Question: I get output from a program imported to Excel in the following format:
'''
Item 1
1 10
2 10
3 20
5 20
8 30
13 30
Item 2
1 40
2 40
3 50
5 50
8 60
13 60
Item 3
1 50
2 50
3 40
5 40
8 30
13 30
'''
Now, I want to create a table where the values for each item is placed next to each other as below:
'''
Item 1 Item 2 Item 3
1 10 40 50
2 10 40 50
3 20 50 40
5 20 50 40
8 30 60 30
13 30 60 30
'''
I can think of ways to do this using formulas with a combination of 'INDIRECT' other functions, but I can see right away that it will be a huge pain. Is there a clever way of doing this?
My approach would be something like this:
'''
=VLOOKUP($A6;indirect("A"&(6+G$5*$X$4):"D"&(30+G$5*$X$4));4;FALSE)
'''
where my first lookup table is from 'A6:D30', the second from 'A32:D56'. 'X4' contains the value '26' which is the number of rows for each Item, and 'G5:AA5' is '0, 1, 2 ...'.
I would place this besides the 'Item 1' list and drag it sideways and downwards. I think the procedure should work, but I get syntax error.
I don't have much experience writing VBA, but I'm capable of reading and understanding it.
At Siddharth's request:

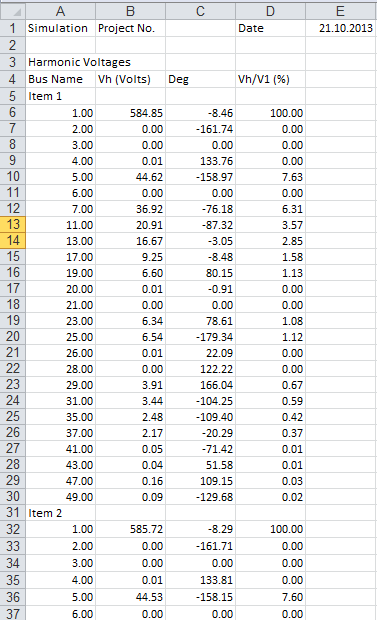
Answer: Can you check out this.
It assumes a fixed format as it is shown in your example.
It can be made dynamic, but then you need to customize the code.
'''
Option Explicit
Sub test()
Dim oCollection As Collection
Dim oDict As Variant
Dim oItem As Object
Dim iCnt As Integer
Dim iCnt_B As Integer
Dim iCnt_items As Integer
Dim iCnt_records As Integer
Dim iID As Integer
Dim iValue As Integer
Dim strKey As Variant
'Nr of items
iCnt_items = 3
'Records per item
iCnt_records = 6
'This dictionary will store the items
Set oCollection = New Collection
'Store dictionaries in collection
For iCnt = 0 To iCnt_items - 1
Set oDict = CreateObject("Scripting.Dictionary")
For iCnt_B = 1 To iCnt_records
iID = ThisWorkbook.Sheets(1).Cells((iCnt * (iCnt_records) + (iCnt + 1) + iCnt_B), 1).Value
Debug.Print iID
iValue = ThisWorkbook.Sheets(1).Cells((iCnt * (iCnt_records) + (iCnt + 1) + iCnt_B), 2).Value
Debug.Print iValue
oDict.Add iID, iValue
Next iCnt_B
oCollection.Add oDict, "item " & iCnt
Next iCnt
'Write collection to sheet
iCnt = 0
For Each oItem In oCollection
iCnt = iCnt + 1
ThisWorkbook.Sheets(2).Cells(1, 1 + iCnt).Value = "item " & iCnt
iCnt_B = 0
For Each strKey In oItem.keys
iCnt_B = iCnt_B + 1
ThisWorkbook.Sheets(2).Cells(1 + iCnt_B, 1).Value = strKey
ThisWorkbook.Sheets(2).Cells(1 + iCnt_B, 1 + iCnt).Value = oItem(strKey)
Next
Next oItem
End Sub
'''
Edit: sorry for interrupting the conversation -> I didn't follow up the comment section while programming.
Sidenote:
If the ranges you work with are dynamic, I would go with a dictionary.
The reason why I'm saying this is because the dictionary object uses indexing on its records.
The key - pair structure being: ID, value
allows you to directly access the values corresponding the given ID.
In your example you are working with a clear ID - value structure.
Using numeric id's would actually be the fastest.